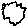
Label: cloud